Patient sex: M
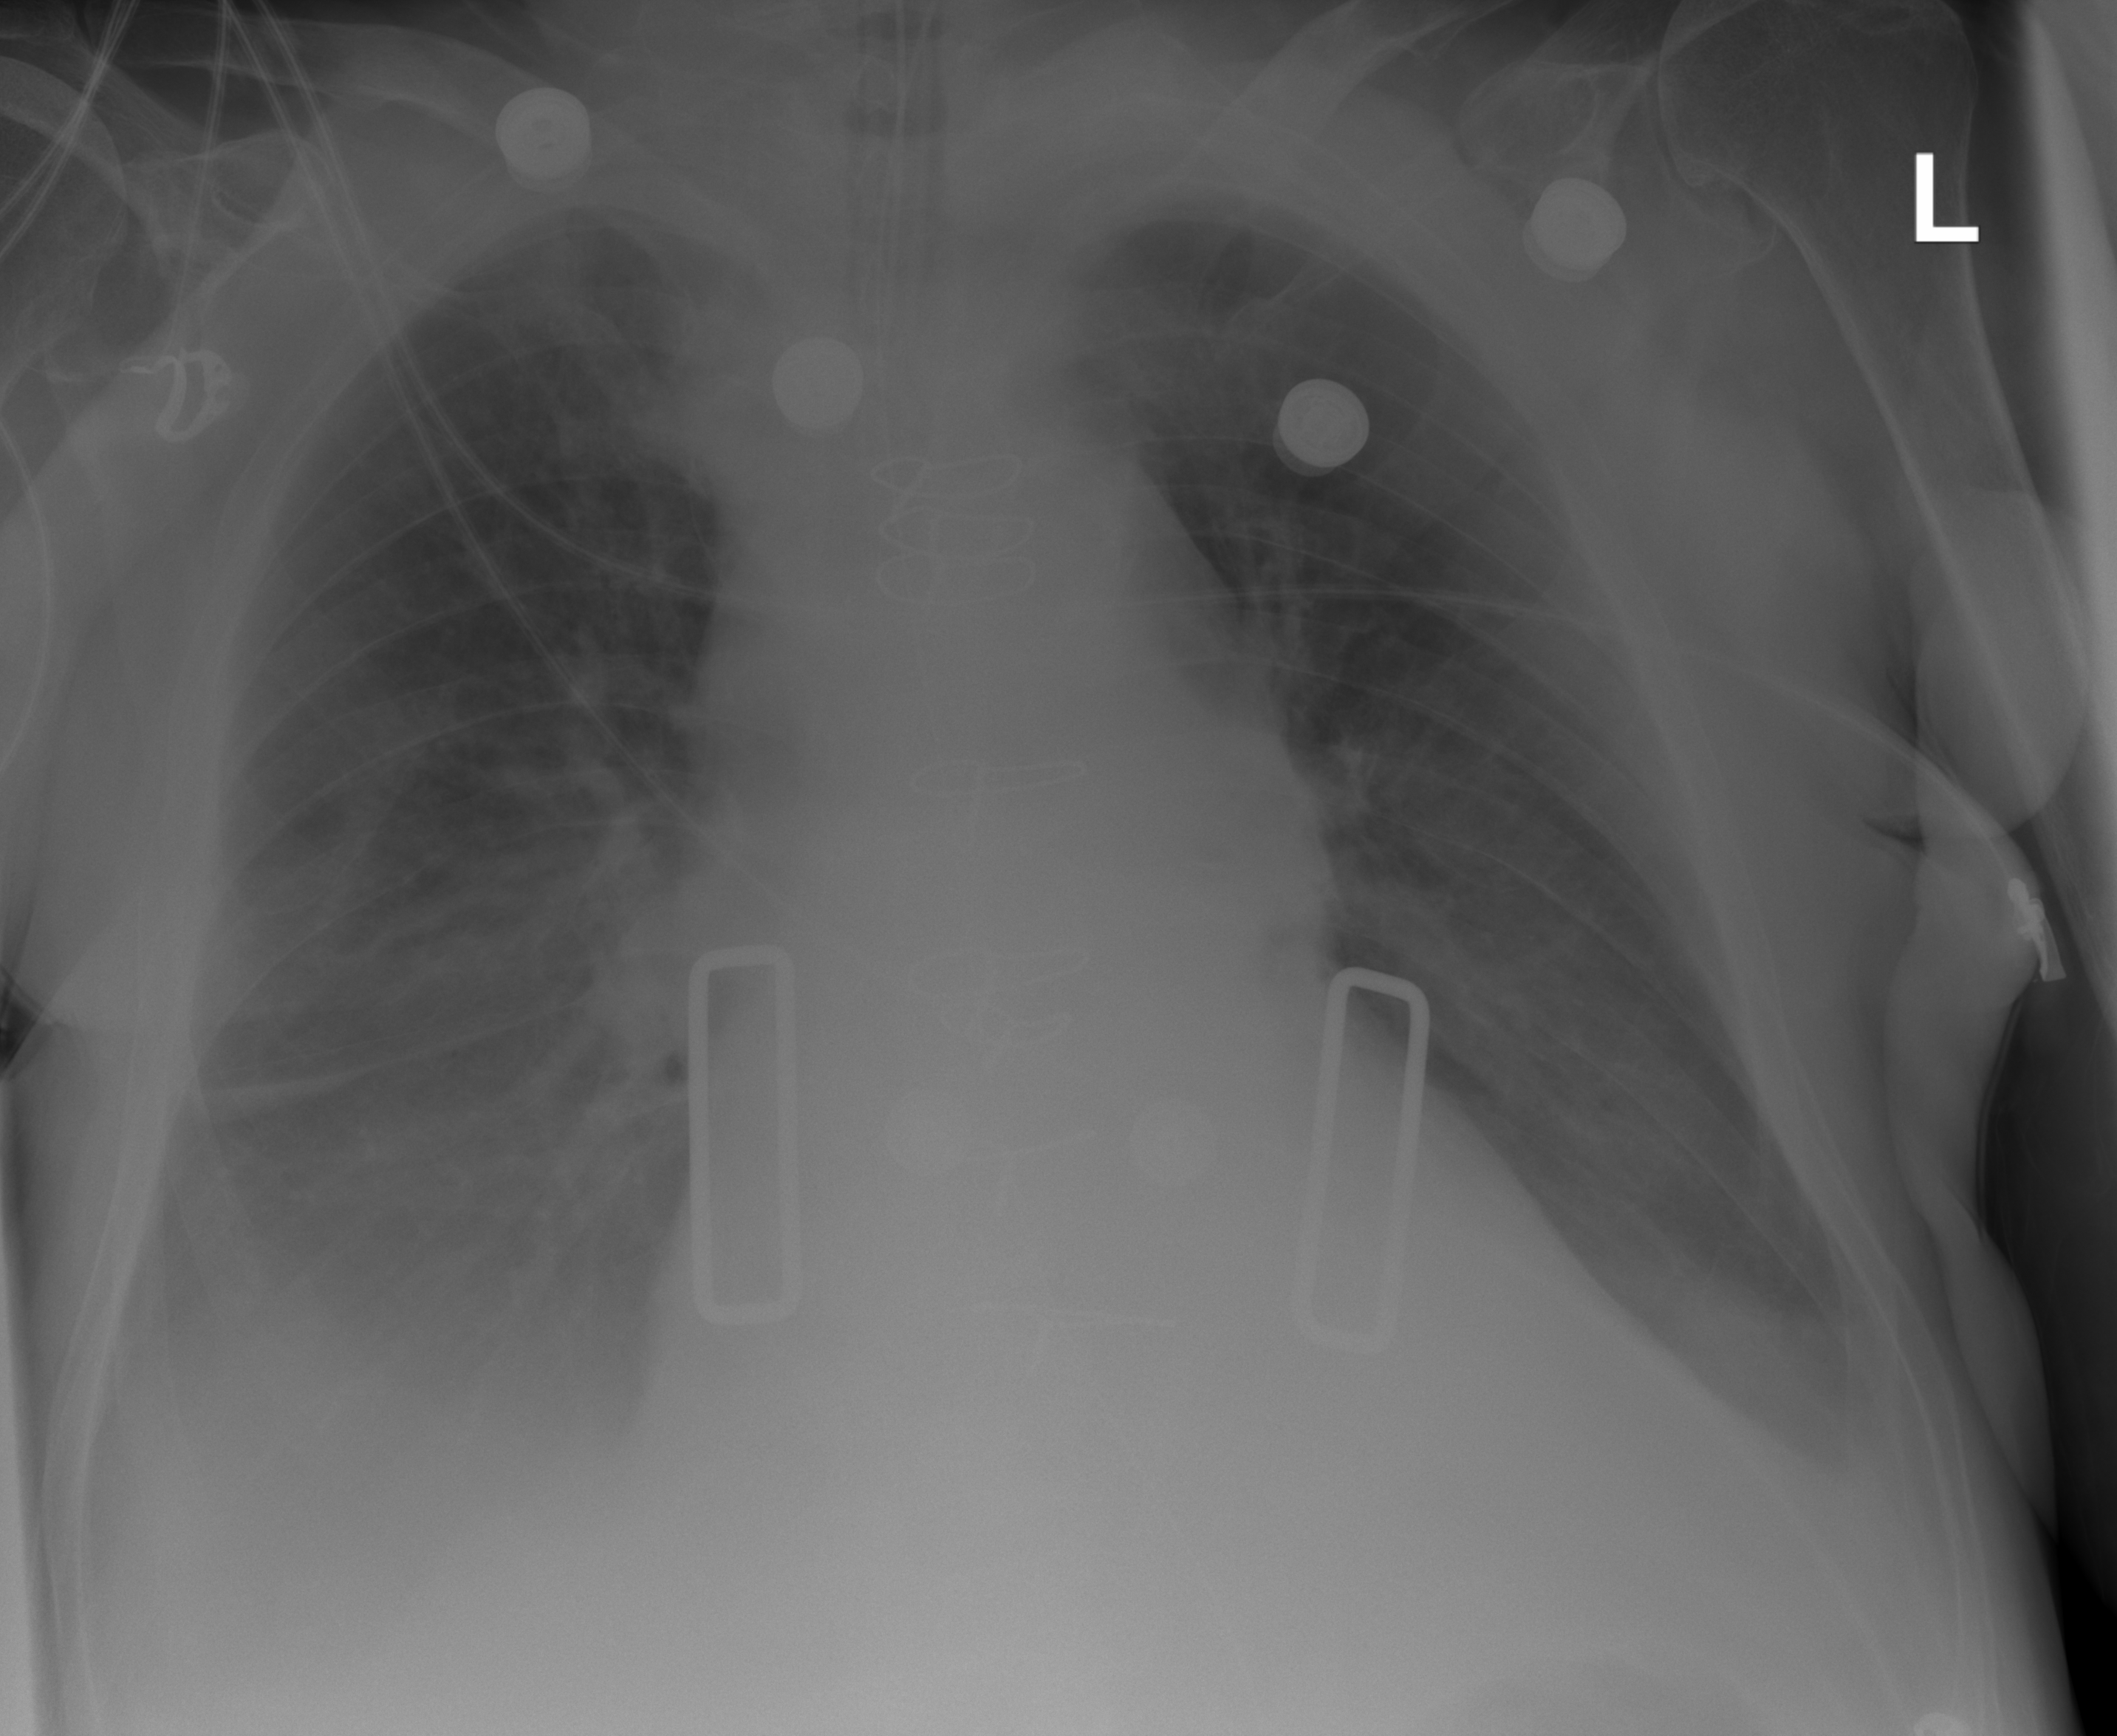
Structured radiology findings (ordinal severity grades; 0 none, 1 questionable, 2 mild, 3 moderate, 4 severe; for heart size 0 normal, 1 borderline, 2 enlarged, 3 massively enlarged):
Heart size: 2
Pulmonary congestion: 2
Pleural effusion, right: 3
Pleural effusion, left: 2
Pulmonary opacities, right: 2
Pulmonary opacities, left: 2
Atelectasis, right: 3
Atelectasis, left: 2